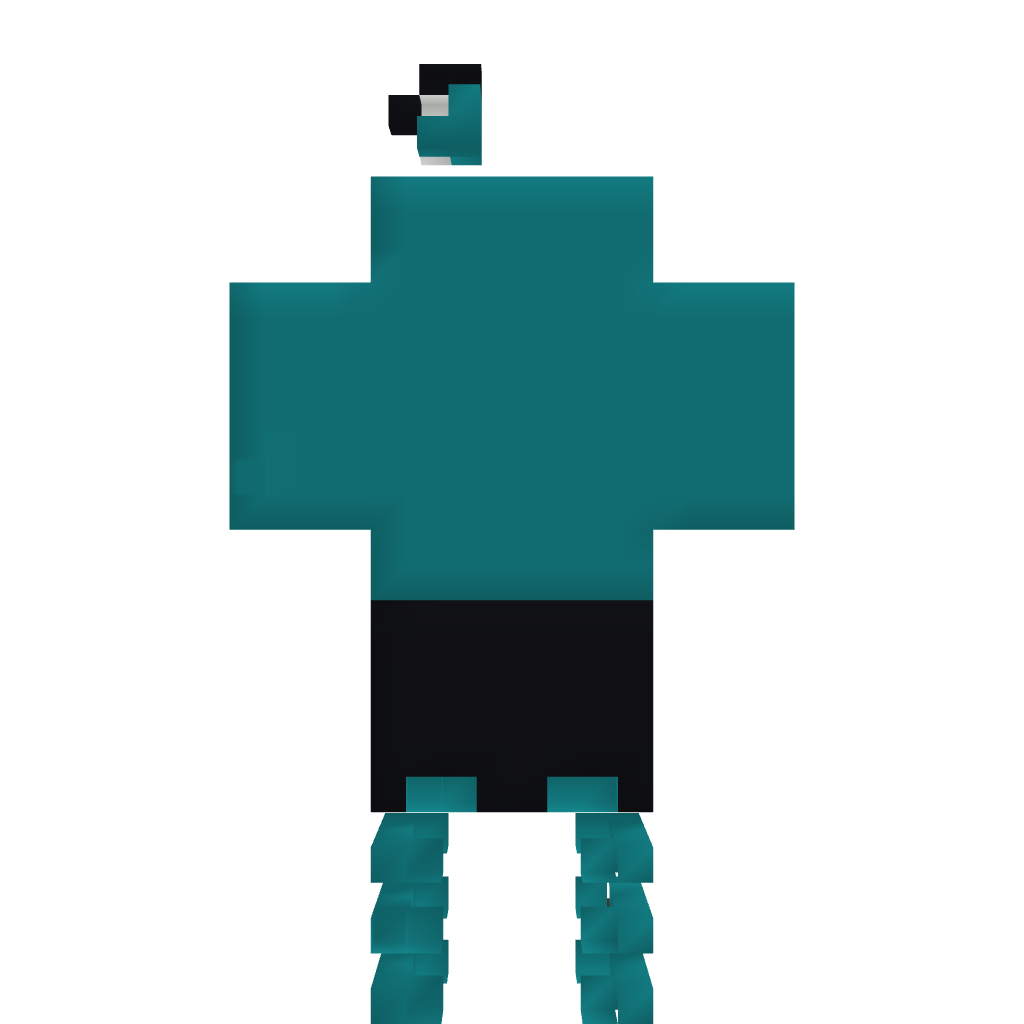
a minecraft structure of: Statue - Jessi